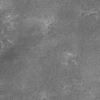
Label: not_dusty